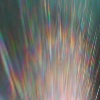
Label: sunburn